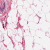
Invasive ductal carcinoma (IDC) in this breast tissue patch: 0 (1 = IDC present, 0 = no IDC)